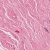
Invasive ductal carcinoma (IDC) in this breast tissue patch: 0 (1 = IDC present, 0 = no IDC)